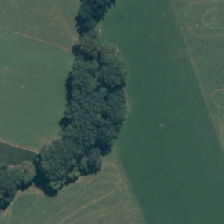
Land cover: lake_pond